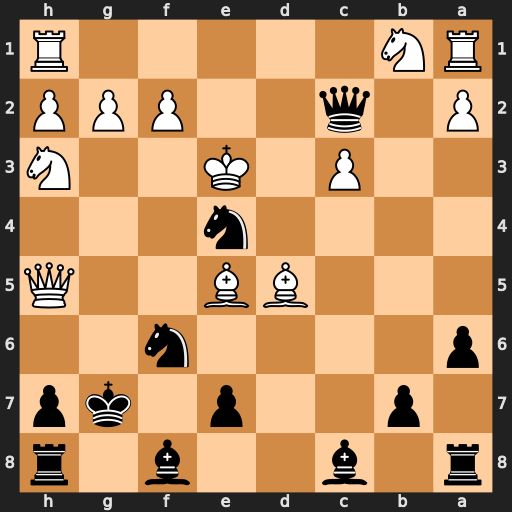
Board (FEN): r1b2b1r/1p2p1kp/p4n2/3BB2Q/4n3/2P1K2N/P1q2PPP/RN5R
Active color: b
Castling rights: -
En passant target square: -
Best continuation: Bxh3 Qe2 Qxe2+